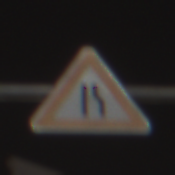
Verkehrszeichen: EinseitigVerengteFahrbahnRechts
Umgebung: Outdoor, Urban
Tageszeit: Night
Wetter: Clear
Licht: Artificial
Jahreszeit: NotSpecified
Kontrast: HighContrast